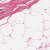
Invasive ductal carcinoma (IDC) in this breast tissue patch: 0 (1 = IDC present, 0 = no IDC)